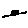
Label: car